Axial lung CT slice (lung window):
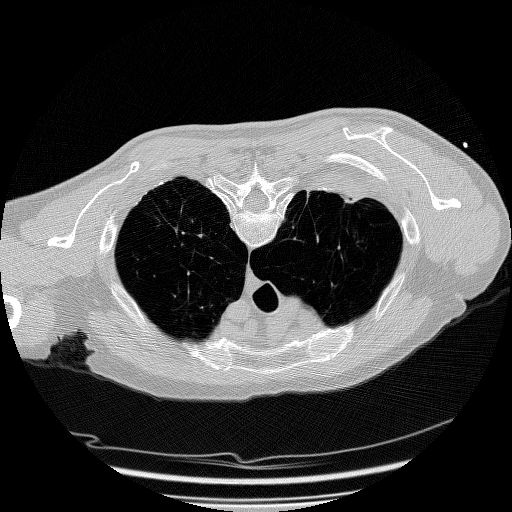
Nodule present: no